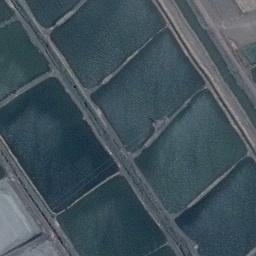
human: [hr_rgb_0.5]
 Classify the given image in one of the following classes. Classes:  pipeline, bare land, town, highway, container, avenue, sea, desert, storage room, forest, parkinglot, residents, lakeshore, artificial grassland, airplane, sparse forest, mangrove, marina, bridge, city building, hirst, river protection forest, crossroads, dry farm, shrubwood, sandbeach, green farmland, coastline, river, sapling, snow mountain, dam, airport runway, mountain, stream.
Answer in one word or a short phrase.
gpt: green farmland